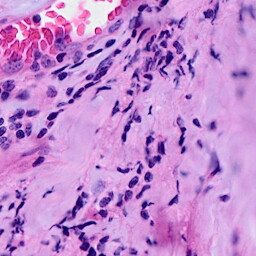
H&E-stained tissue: Breast